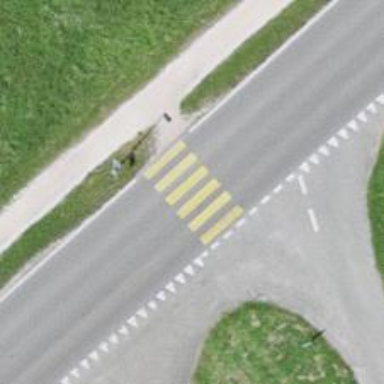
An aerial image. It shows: Marked road crossing.